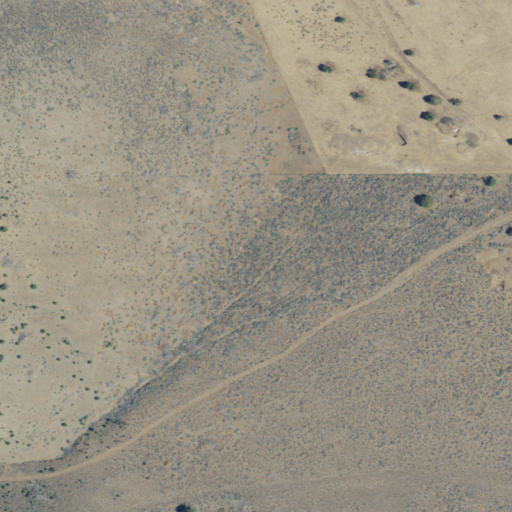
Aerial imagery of valley in Oregon named Jones Canyon containing shrub and grassland